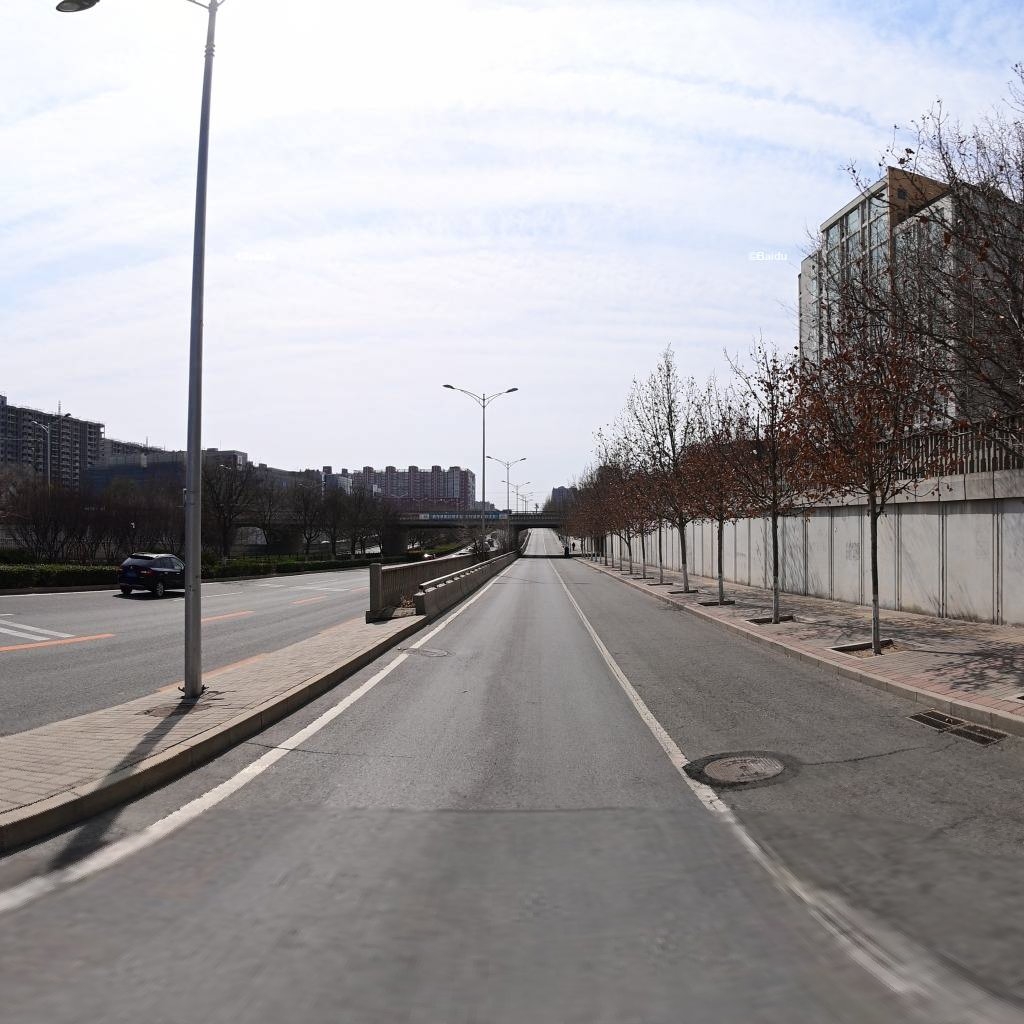
Region: Haidian
Road damage annotations: transverse crack, transverse crack, transverse crack, manhole cover, manhole cover